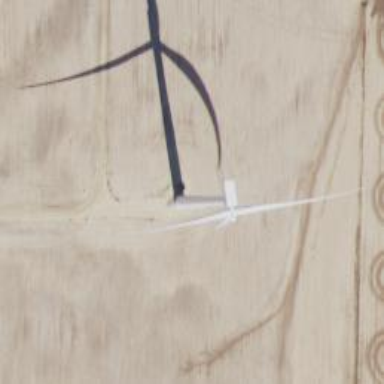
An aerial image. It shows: Wind generator powered by wind. The generator type is horizontal axis and it uses wind turbines.